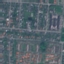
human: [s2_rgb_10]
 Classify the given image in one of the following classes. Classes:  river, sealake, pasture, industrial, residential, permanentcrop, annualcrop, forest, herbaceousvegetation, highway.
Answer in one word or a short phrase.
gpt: Residential